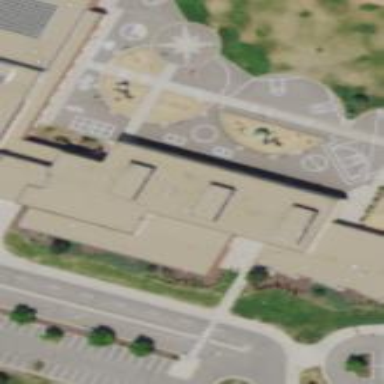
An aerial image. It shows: School building.